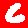
Digit: 6